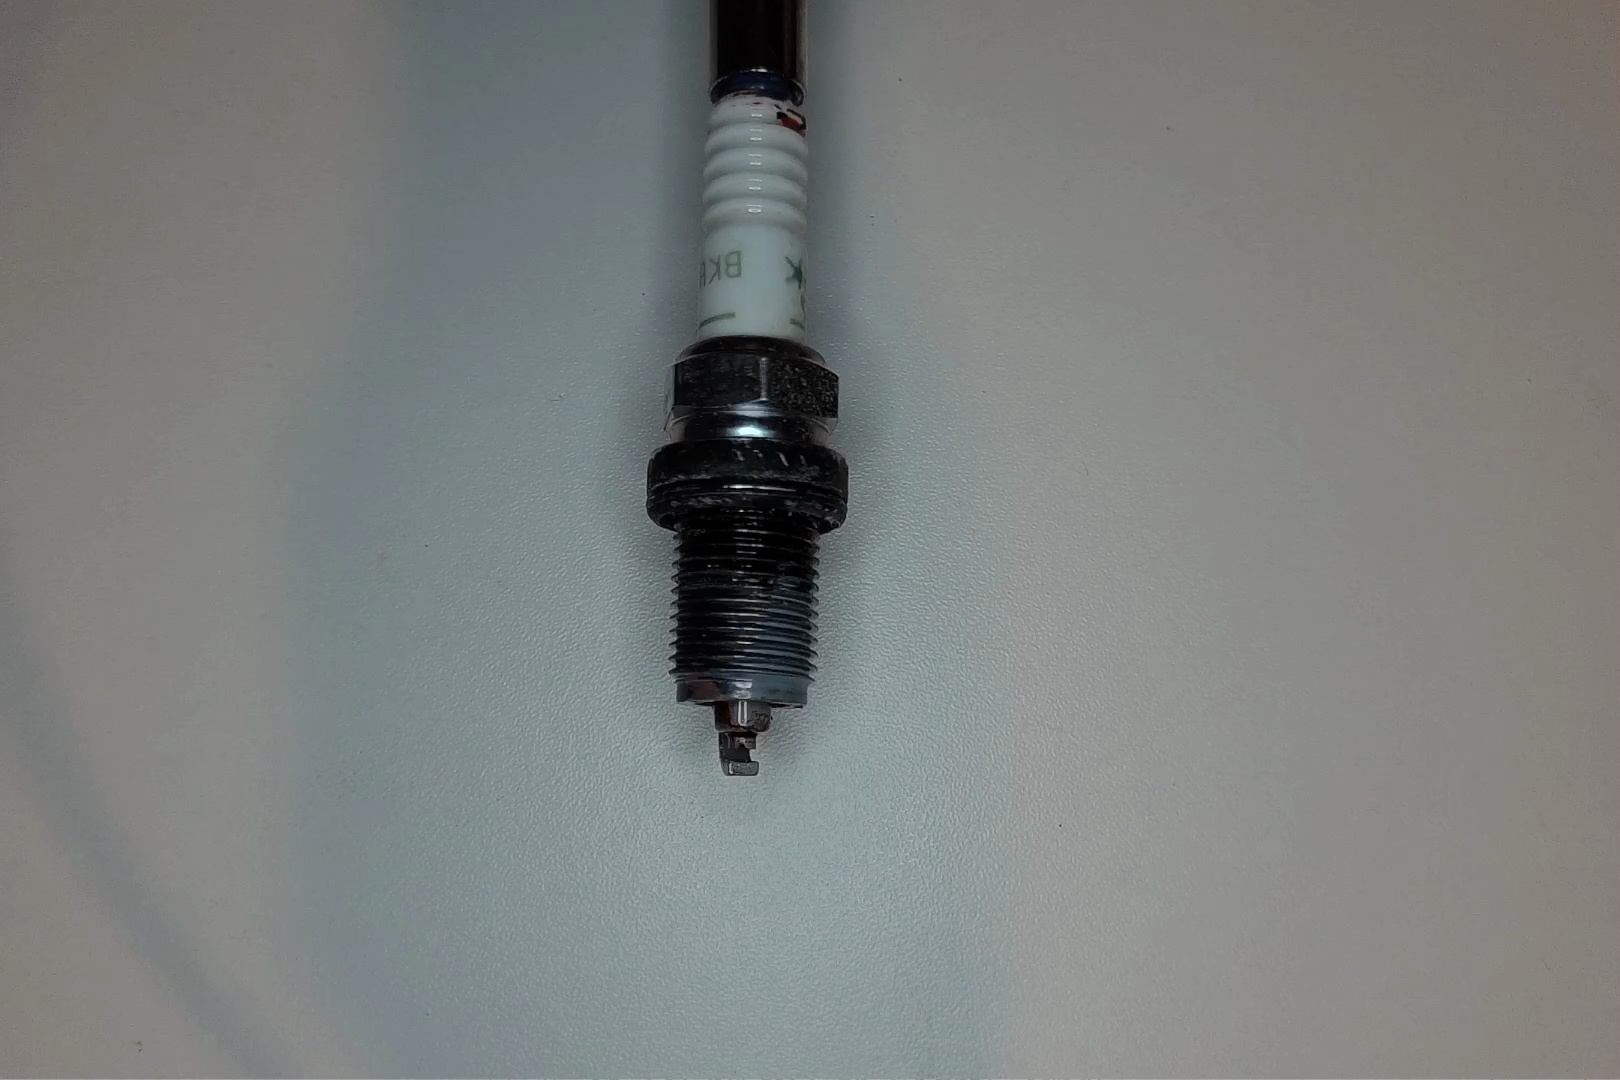
Label: anomaly